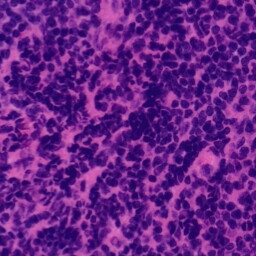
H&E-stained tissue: Tonsil